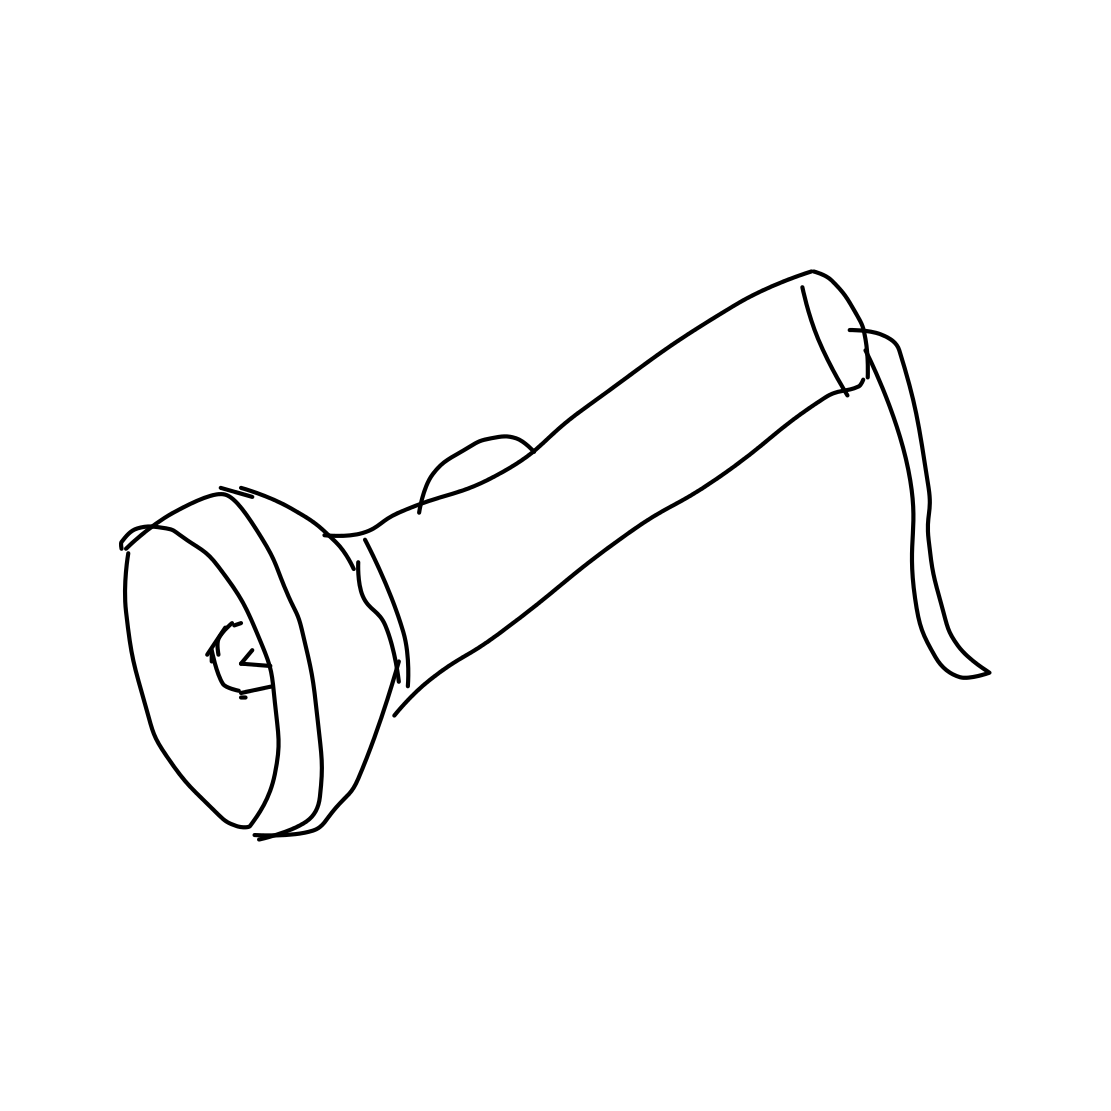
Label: flashlight